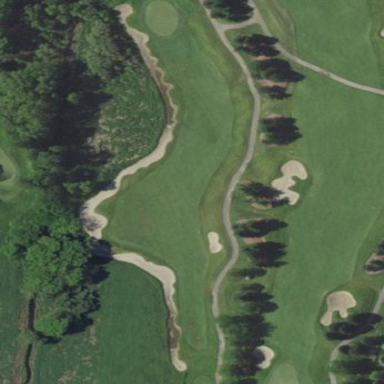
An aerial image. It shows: Grassy area designated as golf fairway.